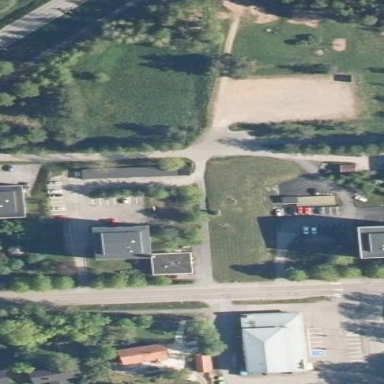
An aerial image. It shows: Playground area for leisure land.